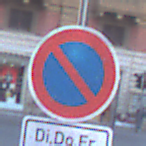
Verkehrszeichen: EingeschraenktesHalteverbot
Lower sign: ZeitangabenMitBeschraenkungAufWochentage3
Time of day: SunriseSunset
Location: Outdoor (Urban)
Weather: PartlyCloudy
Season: NotSpecified
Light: Natural